Interaction volume radius: 5 \u00c5
Interaction volume height: 30 \u00c5
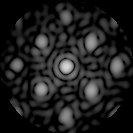
Disorder parameter: 0.3461